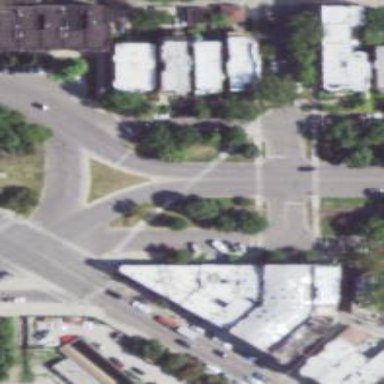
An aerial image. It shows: Traffic island located on footway.